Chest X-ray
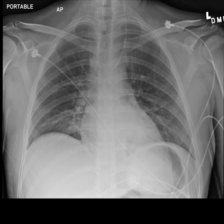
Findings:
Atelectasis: negative
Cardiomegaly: negative
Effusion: negative
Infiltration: negative
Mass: negative
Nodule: negative
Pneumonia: negative
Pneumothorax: negative
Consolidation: negative
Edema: negative
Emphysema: negative
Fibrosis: negative
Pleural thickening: negative
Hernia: negative